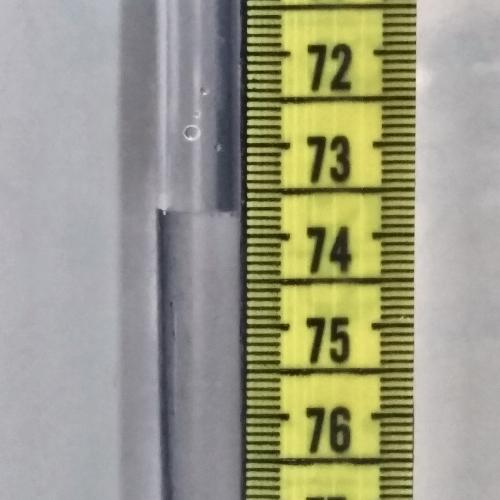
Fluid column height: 73.7 cm